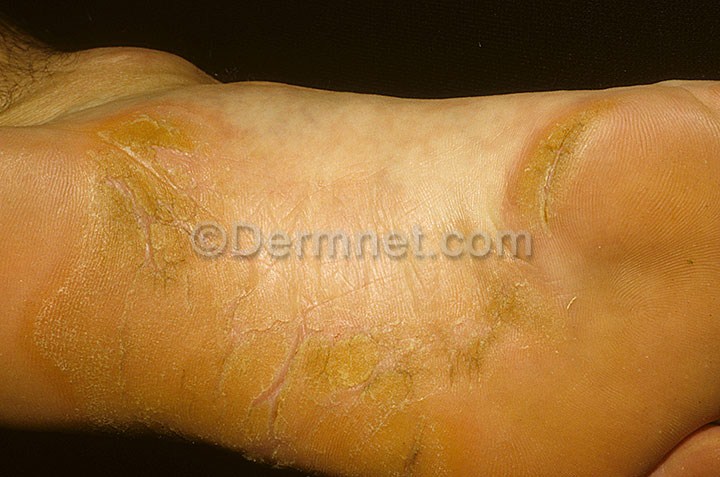
Disease: Eczema Photos